Field crop: maize
Growth stage: 2
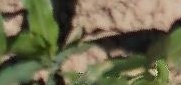
Species: maize